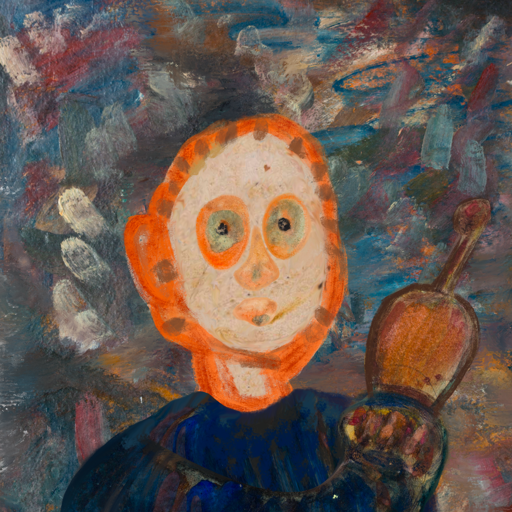
Background: Boggyland, Head And Neck Front: Rupkatha, Face Front: Childish, Bust: Pipe, Hair Front: Blank, Head Accessory: Blank, Second Necklace: Blank, Necklace: Blank, Baby: Blank